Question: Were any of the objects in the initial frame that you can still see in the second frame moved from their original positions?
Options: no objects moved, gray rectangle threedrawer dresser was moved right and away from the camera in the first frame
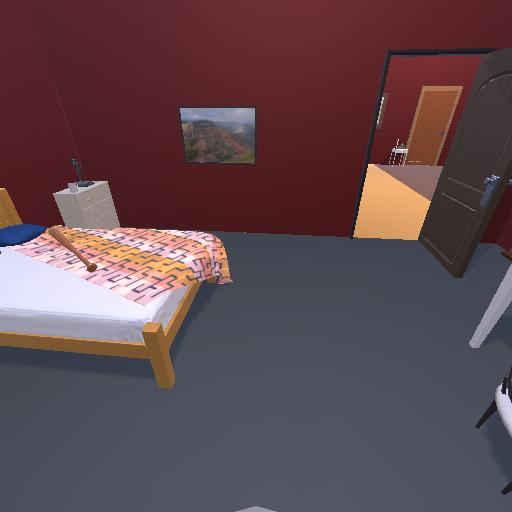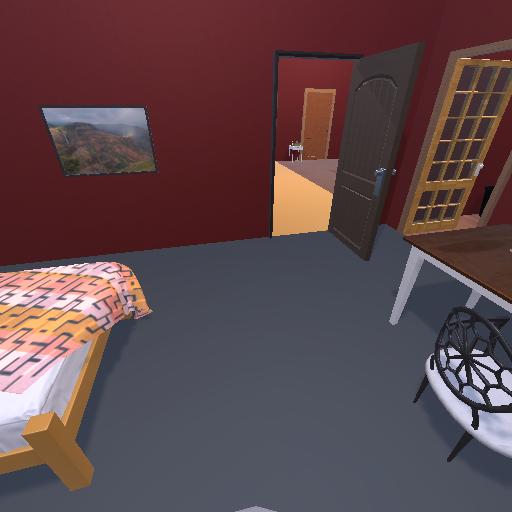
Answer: no objects moved